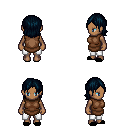
a pixel art fantasy rpg character, female body template, human, dark skin, brown tunic, white pants, raven long bangs hairstyle, black slippers, four views (front, back, left, right), 2x2 character sprite sheet, small pixel art, hard edges, no anti-aliasing